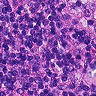
Metastatic tissue present: no